Question: I have 2 buttons, one named 'btnShort' and one named 'btnLong'. I'd like them to be of the same width, so what would be the best option?

'''
import java.awt.Dimension;
import java.awt.GridBagConstraints;
import java.awt.GridBagLayout;
import javax.swing.JButton;
import javax.swing.JFrame;
import javax.swing.JPanel;
public class TestCode2 {
public static void main(String[] args) {
JFrame window = new JFrame("Test2");
window.setDefaultCloseOperation(JFrame.EXIT_ON_CLOSE);
window.setSize(400, 200);
// ---------------------------------------------------------------------
GridBagLayout layout = new GridBagLayout();
GridBagConstraints constraints = new GridBagConstraints();
JPanel container = new JPanel(layout);
window.add(container);
constraints.gridy = 0;
JButton btnShort = new JButton("Short");
layout.setConstraints(btnShort, constraints);
container.add(btnShort);
constraints.gridy = 1;
JButton btnLong = new JButton("That's a long button");
layout.setConstraints(btnLong, constraints);
container.add(btnLong);
//This one won't work because button dimension is not known yet...
//btnShort.setPreferredSize(new Dimension(btnLong.getWidth(), btnLong.getHeight()));
// ---------------------------------------------------------------------
window.setVisible(true);
}
}
'''
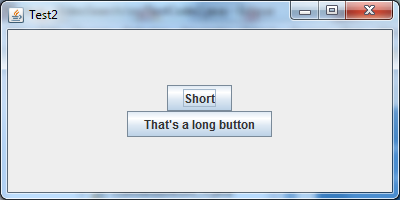
Answer: Make use of an appropriate layout manager, like 'GridBagLayout' and it's constraints...

'''
import java.awt.BorderLayout;
import java.awt.Dimension;
import java.awt.EventQueue;
import java.awt.GridBagConstraints;
import java.awt.GridBagLayout;
import javax.swing.JButton;
import javax.swing.JFrame;
import javax.swing.JPanel;
import javax.swing.UIManager;
import javax.swing.UnsupportedLookAndFeelException;
public class Buttons {
public static void main(String[] args) {
new Buttons();
}
public Buttons() {
EventQueue.invokeLater(new Runnable() {
@Override
public void run() {
try {
UIManager.setLookAndFeel(UIManager.getSystemLookAndFeelClassName());
} catch (ClassNotFoundException ex) {
} catch (InstantiationException ex) {
} catch (IllegalAccessException ex) {
} catch (UnsupportedLookAndFeelException ex) {
}
JFrame frame = new JFrame("Test");
frame.setDefaultCloseOperation(JFrame.EXIT_ON_CLOSE);
frame.setLayout(new BorderLayout());
frame.add(new TestPane());
frame.pack();
frame.setLocationRelativeTo(null);
frame.setVisible(true);
}
});
}
public class TestPane extends JPanel {
public TestPane() {
setLayout(new GridBagLayout());
GridBagConstraints gbc = new GridBagConstraints();
gbc.gridwidth = GridBagConstraints.REMAINDER;
gbc.fill = GridBagConstraints.HORIZONTAL;
add(new JButton("I'm a very long button"), gbc);
add(new JButton("I'm not"), gbc);
}
@Override
public Dimension getPreferredSize() {
return new Dimension(200, 200);
}
}
}
'''